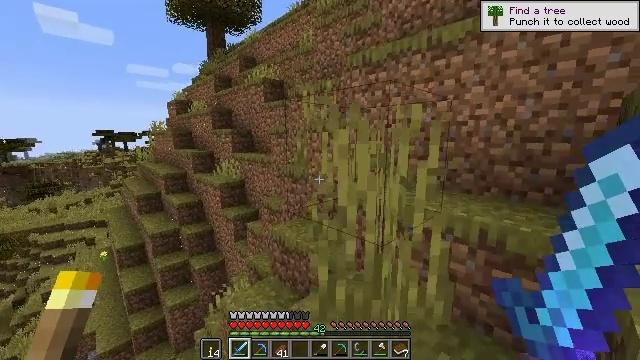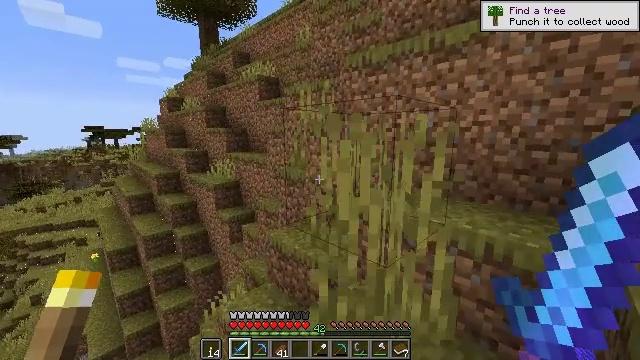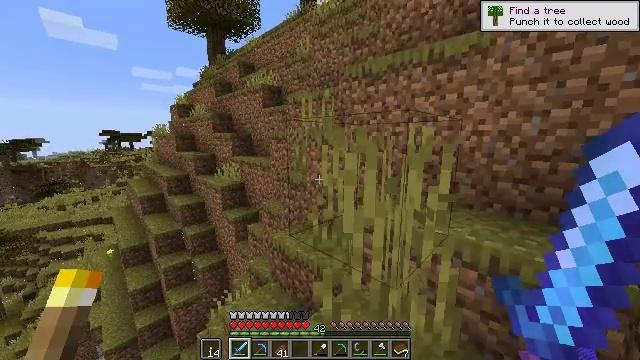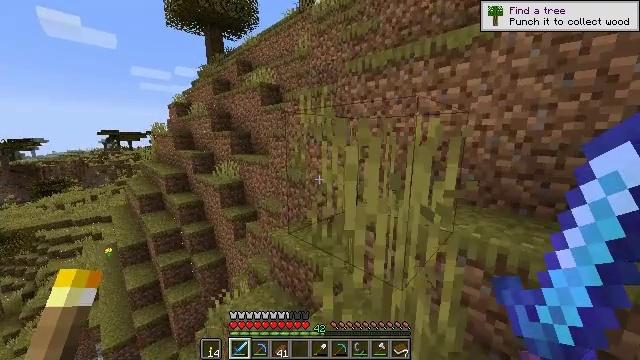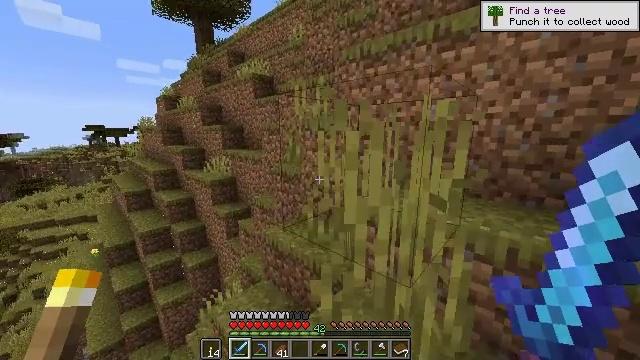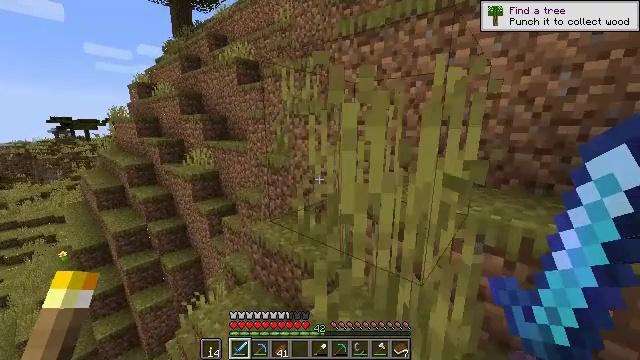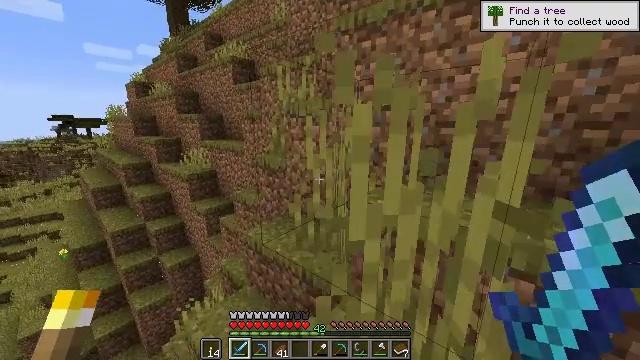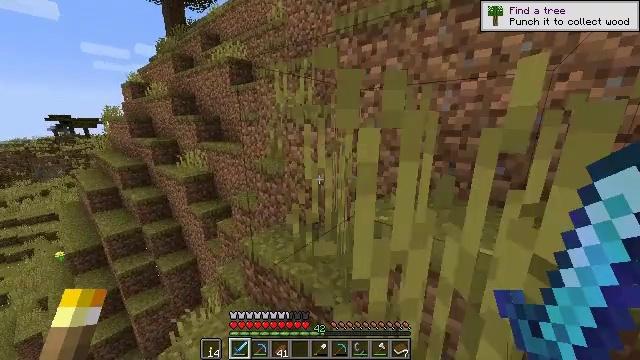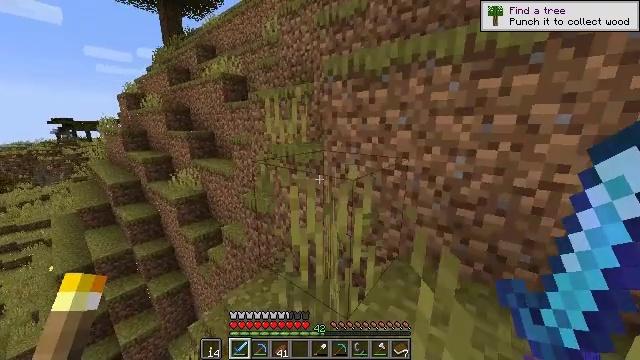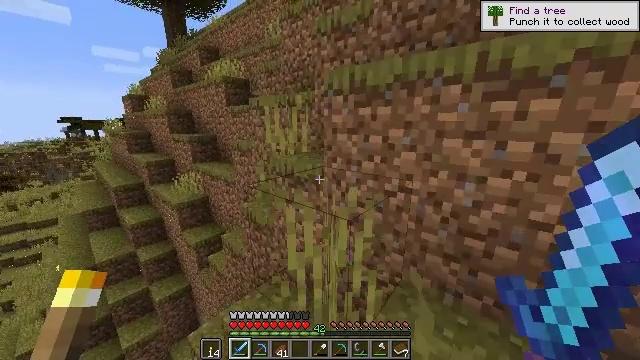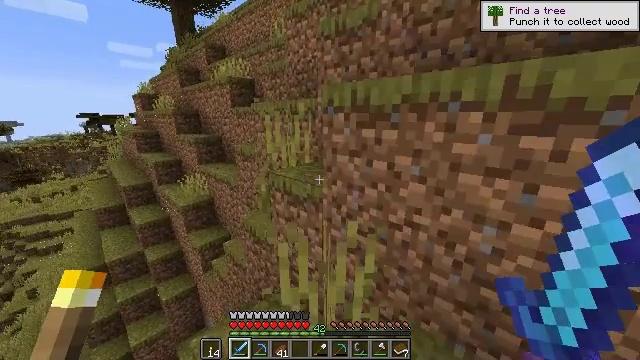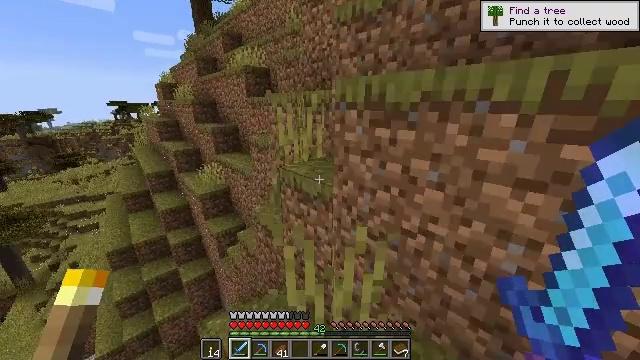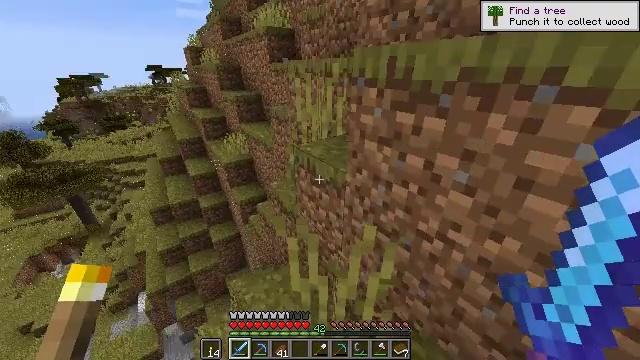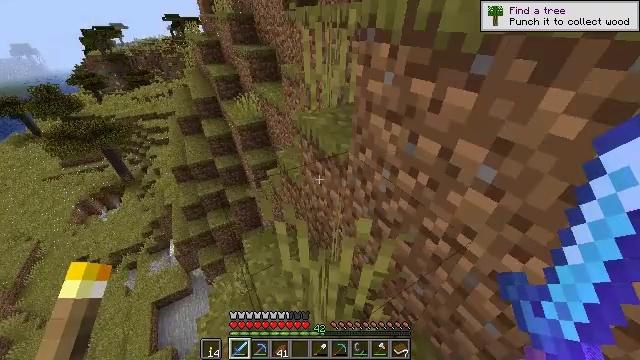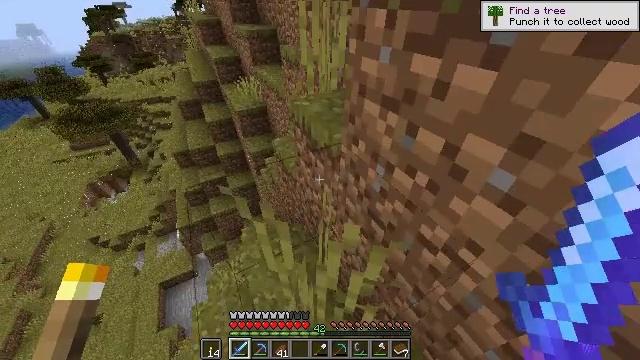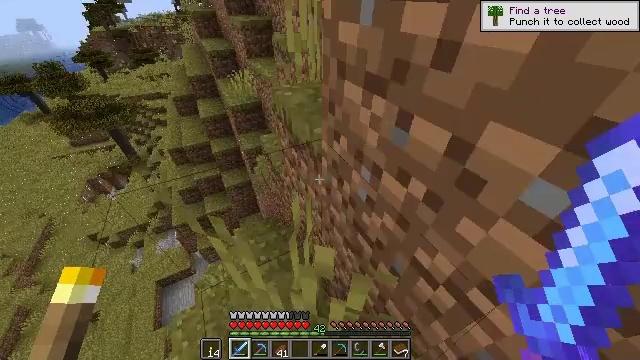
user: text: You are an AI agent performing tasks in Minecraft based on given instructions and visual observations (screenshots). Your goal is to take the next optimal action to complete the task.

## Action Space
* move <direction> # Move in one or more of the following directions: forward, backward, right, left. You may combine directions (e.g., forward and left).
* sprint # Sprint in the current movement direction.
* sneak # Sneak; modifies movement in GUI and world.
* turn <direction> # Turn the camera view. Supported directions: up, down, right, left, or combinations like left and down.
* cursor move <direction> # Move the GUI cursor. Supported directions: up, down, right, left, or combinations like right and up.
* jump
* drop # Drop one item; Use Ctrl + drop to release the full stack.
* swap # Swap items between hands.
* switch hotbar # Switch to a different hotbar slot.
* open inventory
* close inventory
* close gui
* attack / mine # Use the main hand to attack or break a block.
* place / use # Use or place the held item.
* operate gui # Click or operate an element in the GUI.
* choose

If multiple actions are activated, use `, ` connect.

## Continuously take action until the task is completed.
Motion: motion action
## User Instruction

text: Break the enchanting table to move it.
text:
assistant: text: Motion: move forward and move right, sprint, jump
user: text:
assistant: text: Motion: move forward, sprint, jump
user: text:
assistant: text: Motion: move forward, sprint, jump
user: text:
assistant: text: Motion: move forward, sprint, turn right
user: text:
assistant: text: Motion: move forward, sprint, turn right and down
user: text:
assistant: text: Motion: move forward, sprint, turn right
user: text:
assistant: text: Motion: move forward and move right, sprint, jump
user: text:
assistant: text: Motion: move forward and move right, sprint, jump
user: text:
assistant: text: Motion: move forward and move right, sprint, turn left, jump
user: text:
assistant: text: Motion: move forward and move right, sprint, turn left and down, jump
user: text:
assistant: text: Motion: move forward and move right, sprint, turn left and down
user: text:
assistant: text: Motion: move forward, sprint, turn left and down
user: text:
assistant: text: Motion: move forward, sprint, turn left and down
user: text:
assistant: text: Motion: move forward, sprint, turn left and down
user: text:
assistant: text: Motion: move forward, sprint
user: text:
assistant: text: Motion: move forward, sprint
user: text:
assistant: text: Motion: move forward, sprint
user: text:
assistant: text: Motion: move forward, sprint, turn left
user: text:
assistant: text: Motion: move forward, sprint, turn left
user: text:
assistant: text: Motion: move forward, sprint, turn left
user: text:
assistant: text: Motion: move forward, sprint, turn left
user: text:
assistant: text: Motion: move forward, sprint, turn left
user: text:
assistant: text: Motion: move forward, sprint
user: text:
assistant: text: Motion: move forward, sprint, jump
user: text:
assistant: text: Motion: move forward, sprint, jump
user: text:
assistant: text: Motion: move forward, sprint, jump
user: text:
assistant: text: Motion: move forward, sprint, jump
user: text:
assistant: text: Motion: move forward and move right, sprint, jump
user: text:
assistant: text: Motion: move forward and move right, sprint, jump
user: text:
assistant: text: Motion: move forward and move right, sprint, jump